Question: I'm working on implementing a UITableView with three sections. The last row of the second section is supposed to display an instance of a UIPicker.
As such, I've changed the height for this particular row, as shown below:
'''
- (CGFloat)tableView:(UITableView *)tableView heightForRowAtIndexPath:(NSIndexPath *)indexPath {
CGFloat rowHeight = self.tableView.rowHeight;
if (indexPath.section == RedZoneSection && indexPath.row == MonitorConfigRow){
rowHeight = 162;
return rowHeight;
}
return rowHeight;
}
'''
However, when I add that code, the first row ("Only Alert From") in the third section is adding a UISwitch to it's view which should not be there, as shown below:

Below is where I implement 'cellForRowAtIndexPath' for the third section:
'''
- (UITableViewCell *)tableView:(UITableView *)tableView cellForTimeOfDayRestrictionsRowAtIndexPath:(NSIndexPath *)indexPath
{
static NSString *CellIdentifier = @"SettingsRowCell";
UITableViewCell *cell = (UITableViewCell *)[tableView dequeueReusableCellWithIdentifier:CellIdentifier];
if (cell == nil) {
cell = [[UITableViewCell alloc] initWithStyle:UITableViewCellStyleValue1 reuseIdentifier:CellIdentifier];
}
cell.backgroundColor = [UIColor colorWithRed:0.922 green:0.937 blue:0.949 alpha:1];
switch (indexPath.row) {
case HourTimeZoneRow:
cell.textLabel.text = NSLocalizedString(@"Only Alert From", @"Only Alert Row");
break;
default:
break;
}
return cell;
}
'''
The specific UISwitch that is being shown again in the incorrect place is originally in the second cell in the first section of my table. Below is the implementation of 'cellForRowAtIndexPath' for that section:
'''
- (UITableViewCell *)tableView:(UITableView *)tableView cellForSubscribedNotificationsRowAtIndexPath:(NSIndexPath *)indexPath
{
static NSString *CellIdentifier = @"SettingsRowCell";
UITableViewCell *cell = (UITableViewCell *)[tableView dequeueReusableCellWithIdentifier:CellIdentifier];
if (cell == nil) {
cell = [[UITableViewCell alloc] initWithStyle:UITableViewCellStyleValue1 reuseIdentifier:CellIdentifier];
}
cell.backgroundColor = [UIColor colorWithRed:0.922 green:0.937 blue:0.949 alpha:1];
UISwitch *cellSwitch = nil;
switch (indexPath.row) {
case RowOne:
cell.textLabel.text = NSLocalizedString(@"Row One", @"Row One");
cellSwitch = [[UISwitch alloc] init];
cell.accessoryView = cellSwitch;
break;
case RowTwo:
cell.textLabel.text = NSLocalizedString(@"Row Two", @"Row Two");
cell.accessoryView = cellSwitch;
break;
// cell.textLabel.text = nil ;
cell.accessoryView = UITableViewCellAccessoryNone;
accessoryViewIsShowing = FALSE;
break;
}
if (cell.accessoryView == nil) {
NSLog(@"Cell accessoryView is nil");
}
else if (cell.accessoryView != nil){
NSLog(@"Cell accessoryView is not nil");
}
NSLog(@"Section: %ld, Row: %ld", (long)indexPath.section, (long)indexPath.row);
return cell;
}
'''
Does anyone know why changing the height of a specific cell with cause incorrect content to be displayed in a cell in another section?
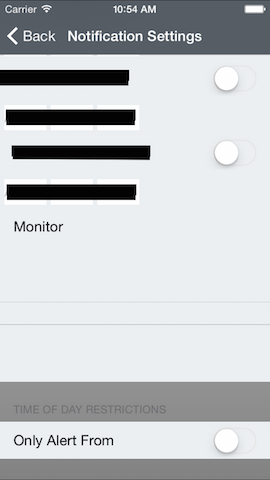
Answer: The problem is there because of an error related to recycling cells in the 'tableView:cellForSubscribedNotificationsRowAtIndexPath:' method. Changing the height of one of the cells makes this error visible.
You need to add code to the 'default' case to remove accessories and cell text that you add for 'RowOne' and 'RowTwo':
'''
default:
cell.textLabel.text = nil;
cell.accessoryView = nil;
break;
'''
Otherwise, a "recycled" cell in rows other than 'RowOne' and 'RowTwo', which used to be 'RowOne' or 'RowTwo', would contain the old text and accessory view that was there before the cell has been recycled.
Another alternative to solving this would be <URL>.